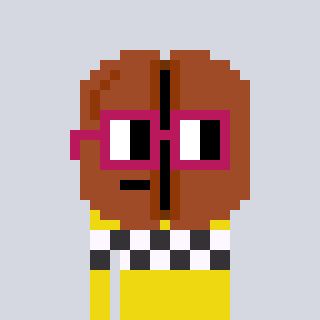
a pixel art character with square dark red glasses, a coffeebean-shaped head and a yellow-colored body on a cool background